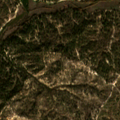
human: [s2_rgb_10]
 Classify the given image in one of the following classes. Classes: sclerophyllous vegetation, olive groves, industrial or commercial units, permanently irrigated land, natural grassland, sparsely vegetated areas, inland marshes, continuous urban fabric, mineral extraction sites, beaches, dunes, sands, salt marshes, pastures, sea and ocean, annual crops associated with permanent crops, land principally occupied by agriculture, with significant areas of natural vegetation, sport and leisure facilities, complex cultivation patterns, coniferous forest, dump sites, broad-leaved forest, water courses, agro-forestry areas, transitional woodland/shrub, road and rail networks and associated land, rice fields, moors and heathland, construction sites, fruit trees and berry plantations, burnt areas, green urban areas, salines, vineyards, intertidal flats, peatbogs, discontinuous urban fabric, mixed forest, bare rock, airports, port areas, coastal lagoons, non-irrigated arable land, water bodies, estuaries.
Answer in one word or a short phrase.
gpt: non-irrigated arable land, broad-leaved forest